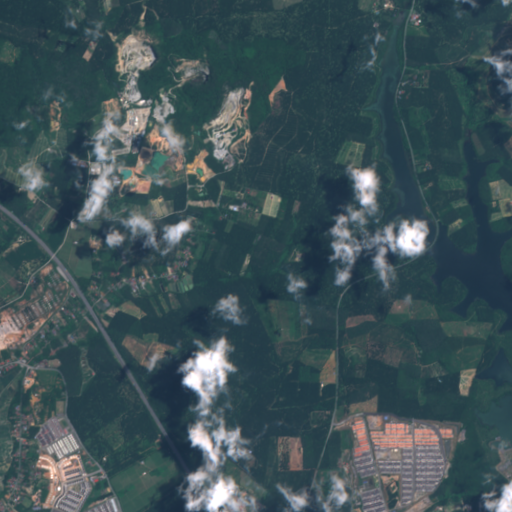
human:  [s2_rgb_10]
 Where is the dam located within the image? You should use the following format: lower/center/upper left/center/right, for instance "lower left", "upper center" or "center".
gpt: The dam is located in the lower right of the image.
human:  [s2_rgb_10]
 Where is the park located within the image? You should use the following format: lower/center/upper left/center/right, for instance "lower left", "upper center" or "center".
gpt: The park is located in the lower left of the image.
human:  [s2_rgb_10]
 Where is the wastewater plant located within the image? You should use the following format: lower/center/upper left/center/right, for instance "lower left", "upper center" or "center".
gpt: The wastewater plant is located in the lower left of the image.
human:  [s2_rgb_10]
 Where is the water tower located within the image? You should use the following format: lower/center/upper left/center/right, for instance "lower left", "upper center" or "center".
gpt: The water tower is located in the lower left of the image.
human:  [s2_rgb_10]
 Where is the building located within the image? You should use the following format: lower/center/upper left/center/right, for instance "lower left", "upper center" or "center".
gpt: There is no building in the image.